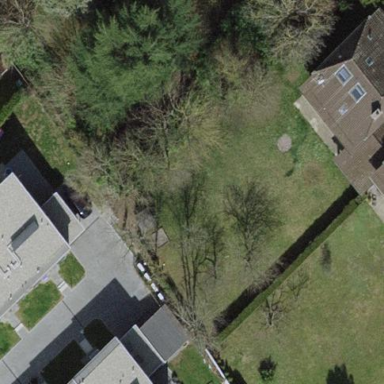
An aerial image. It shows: Garden surrounded by fence.